Milling tool wear sample.
Tool blade image: 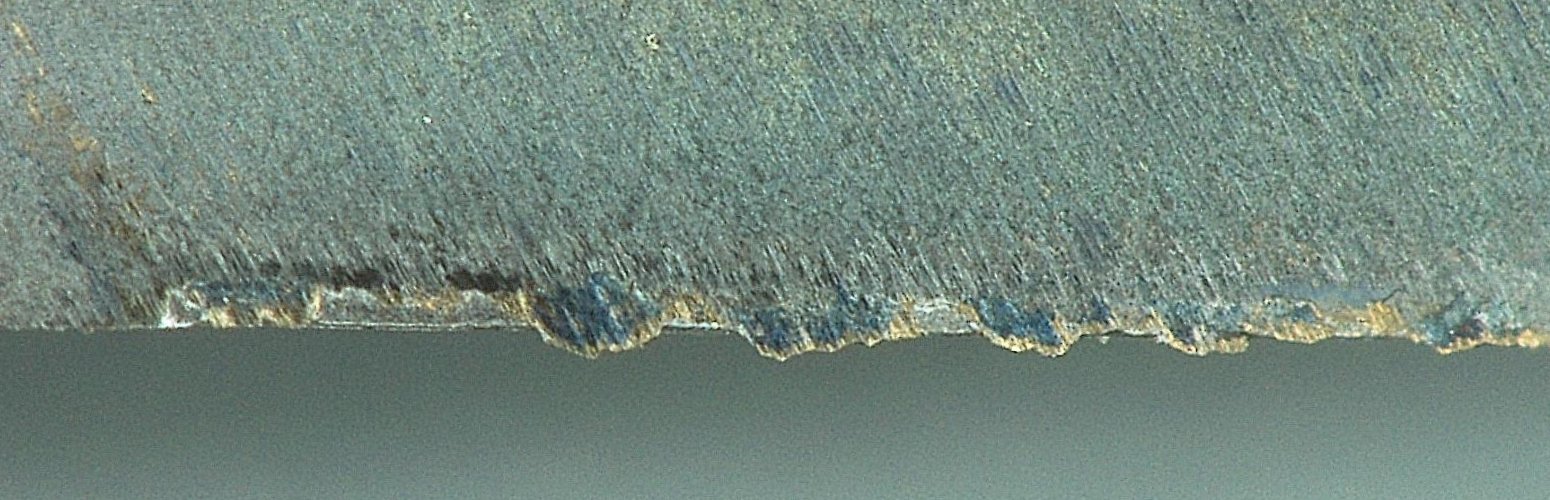
Chip image: 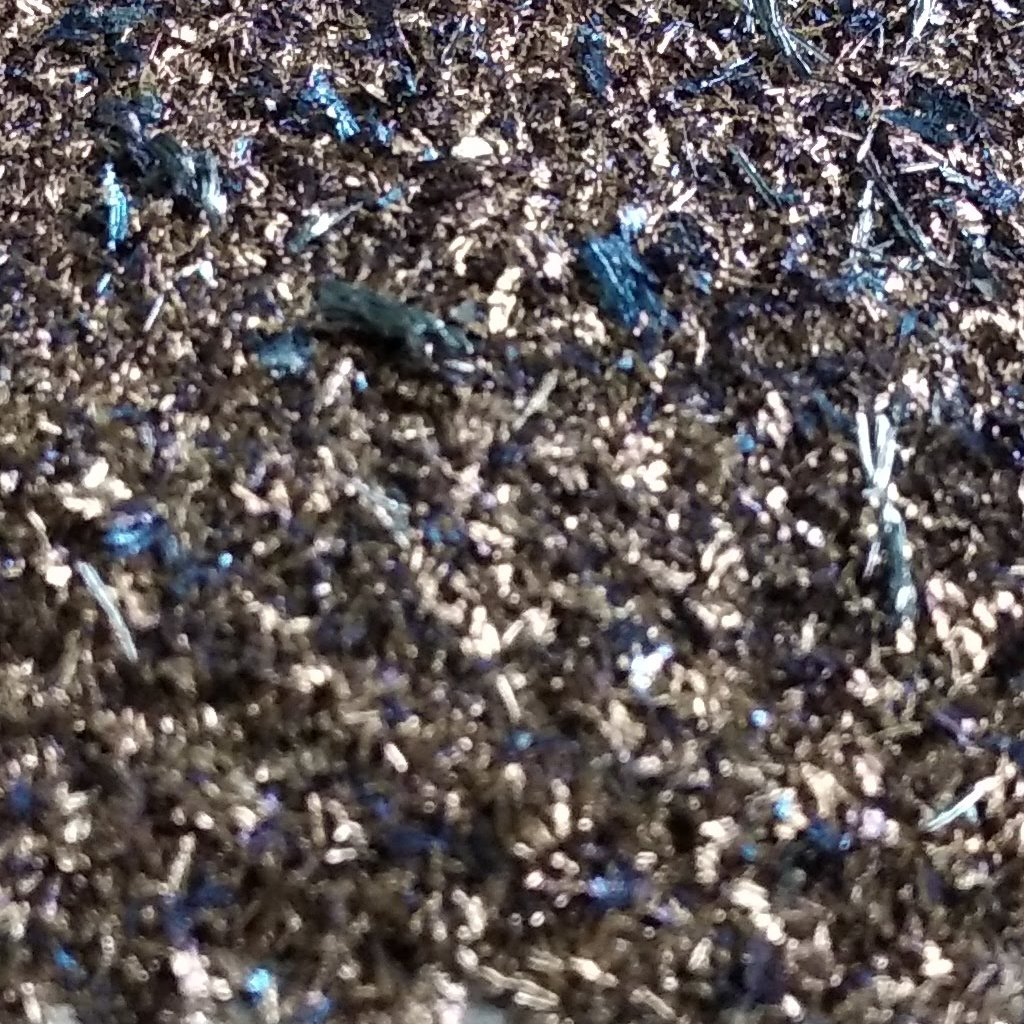
Workpiece image: 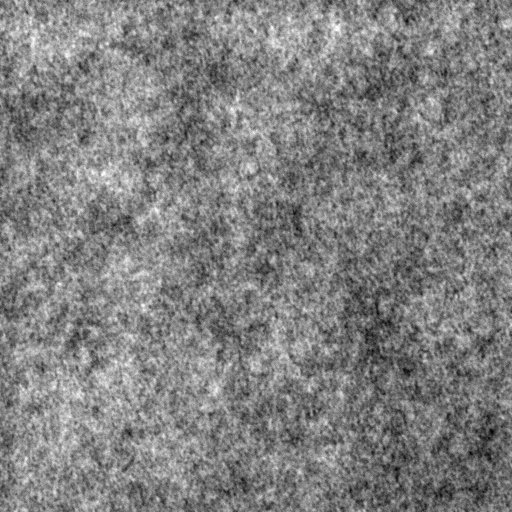
Tool wear state: dulled
Gaps: 9.27
Flank wear: 159.77
Overhang: 38.71
Force-signal Mel-spectrograms (X, Y, Z axes): 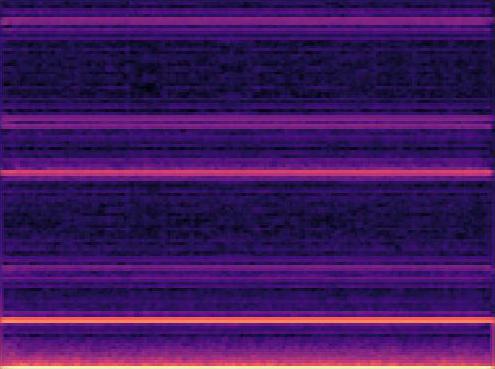 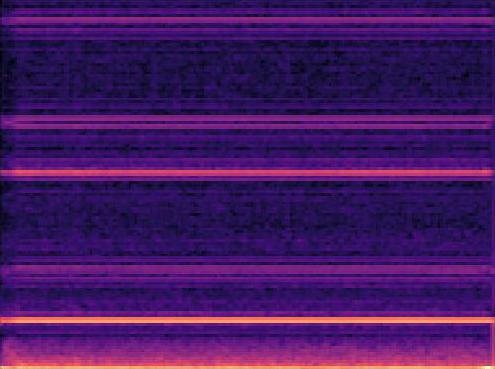 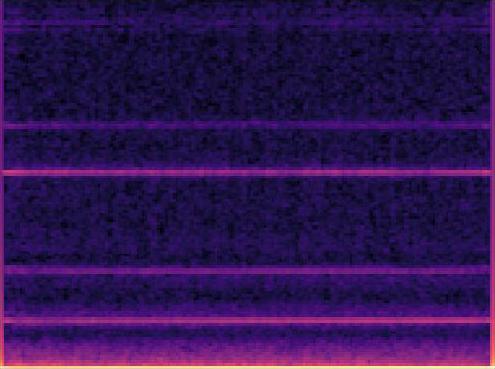
Force-signal scalograms (X, Y, Z axes): 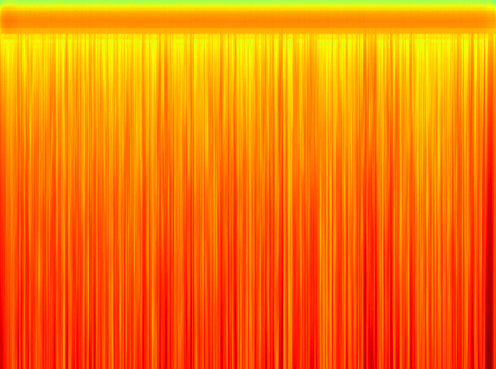 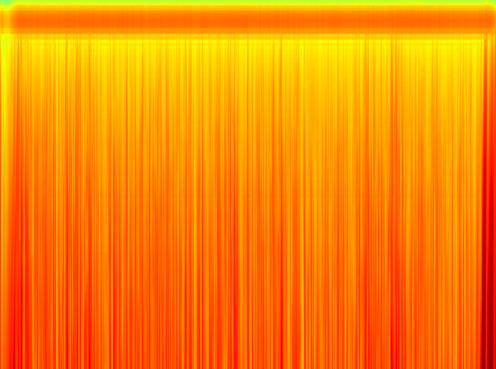 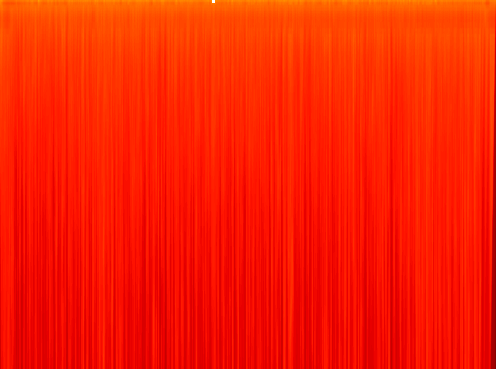
Force phase: accelerated_severe_wear